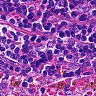
Metastatic tissue present: no